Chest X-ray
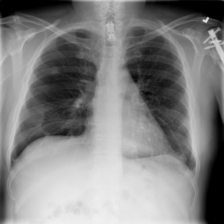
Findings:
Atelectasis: negative
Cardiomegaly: negative
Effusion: negative
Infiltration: negative
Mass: negative
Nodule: negative
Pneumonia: negative
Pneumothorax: negative
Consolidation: negative
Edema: negative
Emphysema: negative
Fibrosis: negative
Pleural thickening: negative
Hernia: negative